Interaction volume radius: 5 \u00c5
Interaction volume height: 15 \u00c5
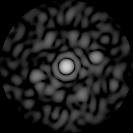
Disorder parameter: 0.8616